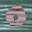
Label: 0